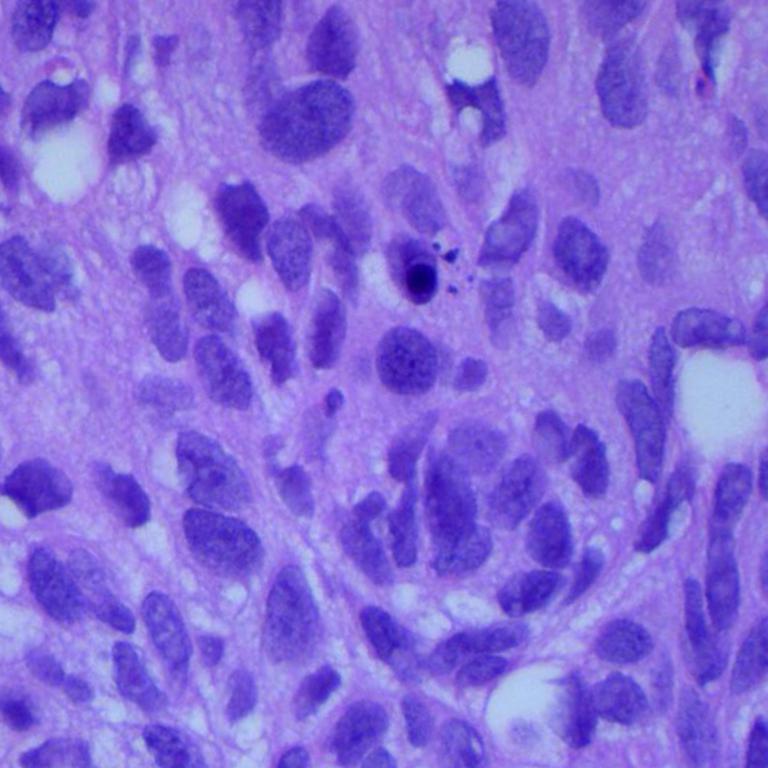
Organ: lung
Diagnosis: squamous carcinomas